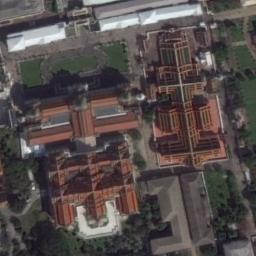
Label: palace